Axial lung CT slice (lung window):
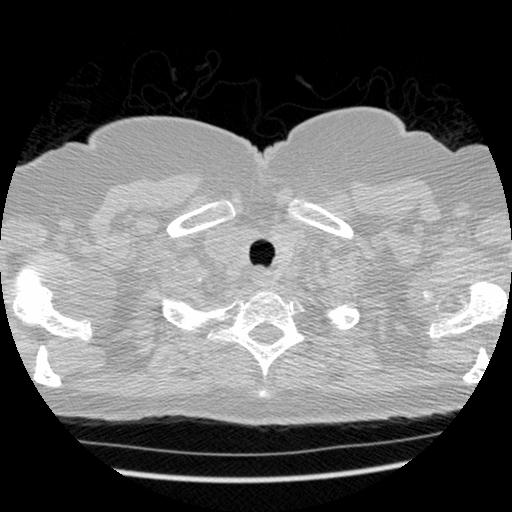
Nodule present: no